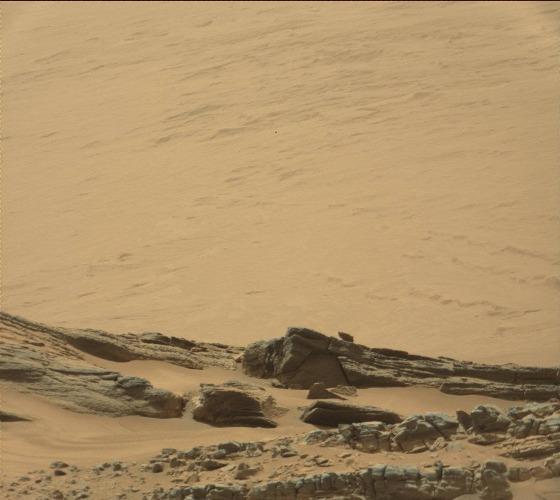
Terrain classes present: Bedrock, Gravel / Sand / Soil, Rock